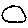
Label: circle